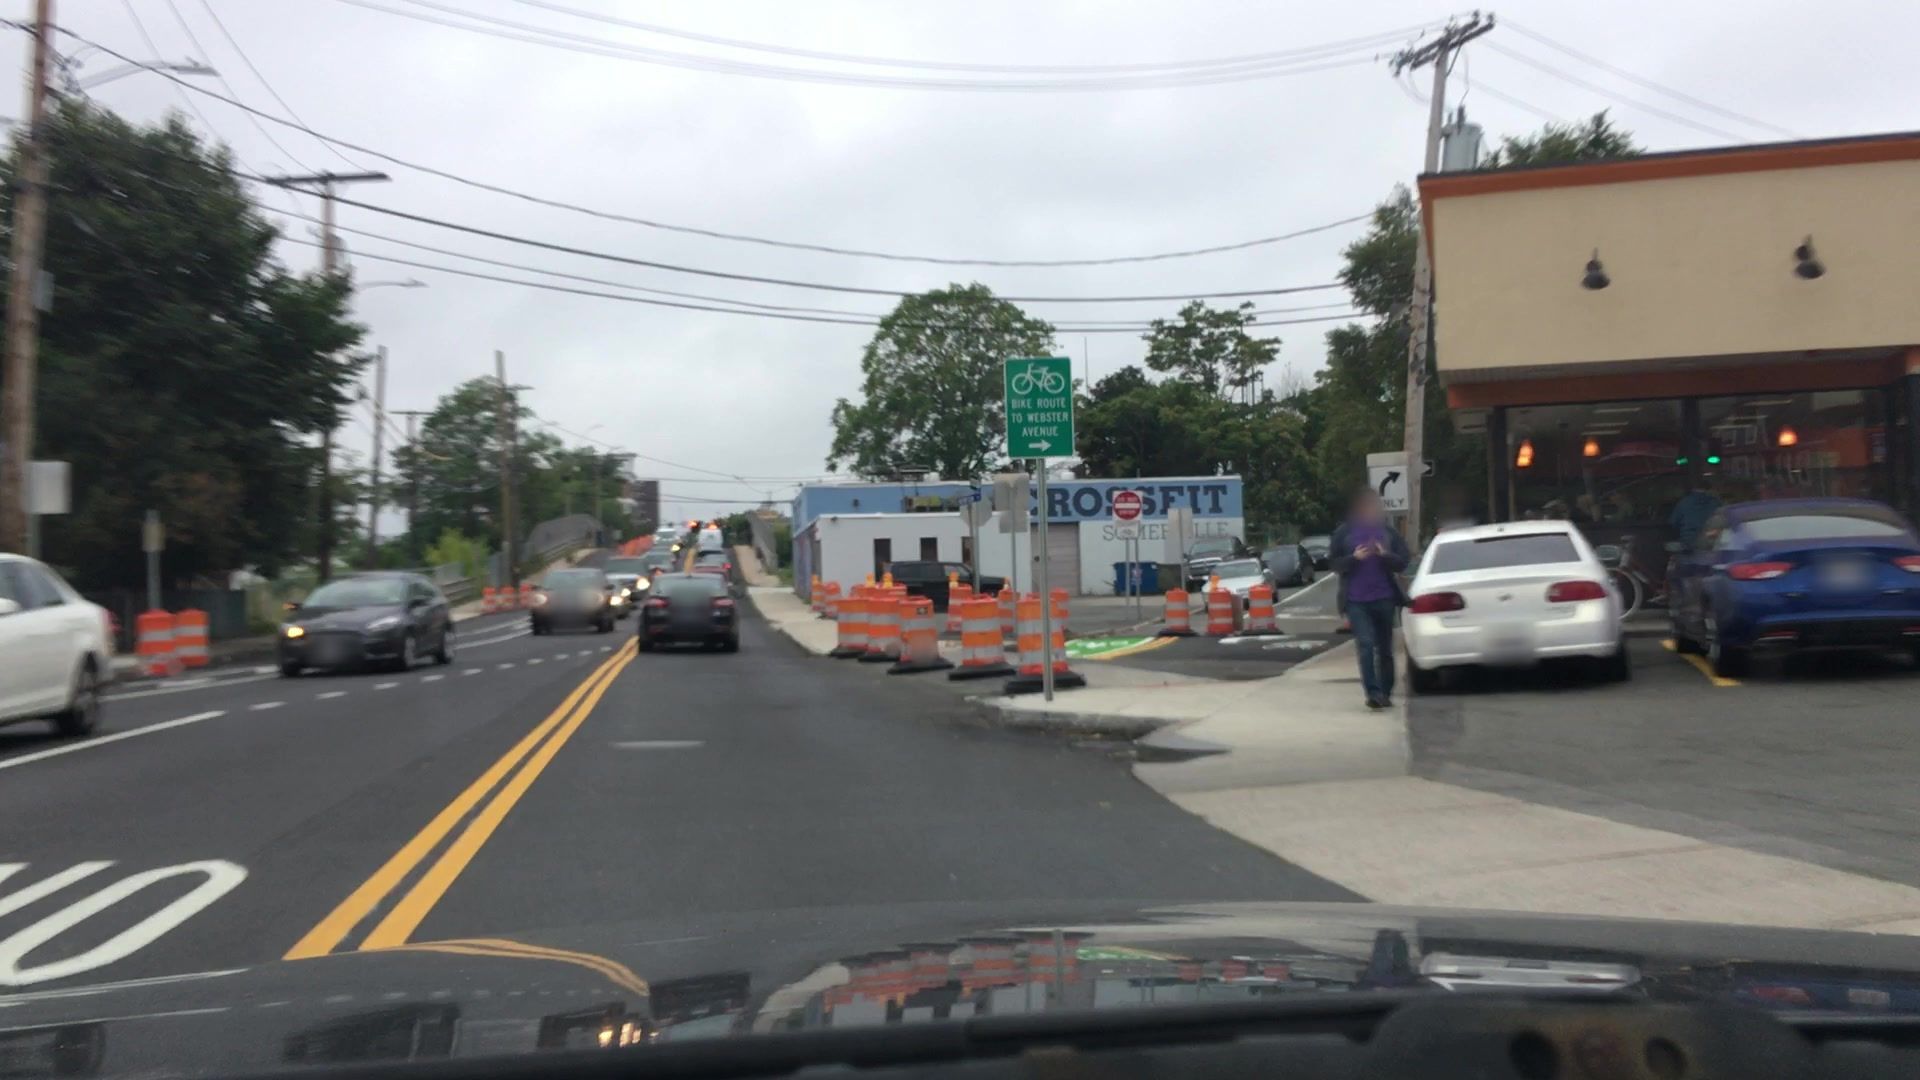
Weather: cloudy
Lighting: day
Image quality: good
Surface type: driving surface
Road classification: footway
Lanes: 3
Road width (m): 15.2
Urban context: urban centre
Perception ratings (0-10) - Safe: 1.61, Lively: 3.69, Beautiful: 0.81, Boring: 1.36, Depressing: 2.7, Wealthy: 3.09